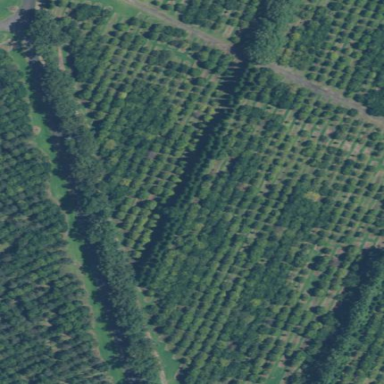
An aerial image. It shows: Orchard filled with macadamia trees.